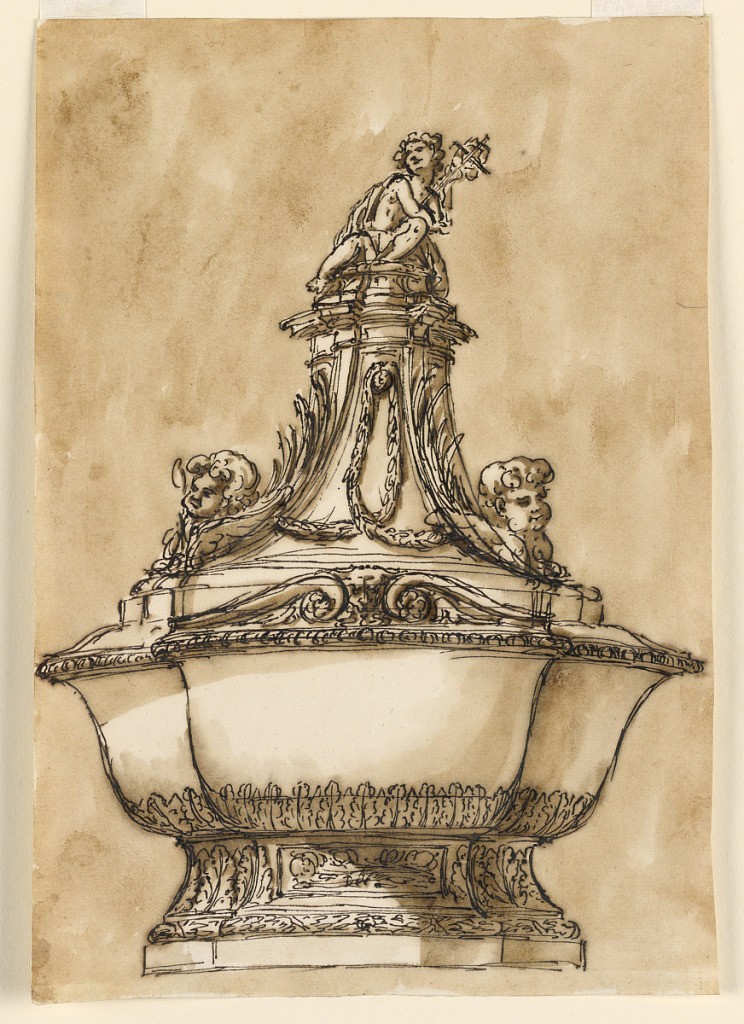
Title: Design for a Baptismal Font
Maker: Giuseppe Barberi, Italian, 1746–1809
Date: ca. 1775
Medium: Pen and brown ink, brush and brown wash on lined off-white laid paper
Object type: Drawing
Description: A variation of -1416. The main difference is the low base on the lid. On top sits St. John the Baptist, as a boy, with the cross staff. Usual background.